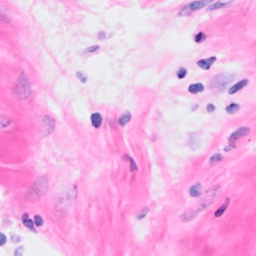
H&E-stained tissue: Breast